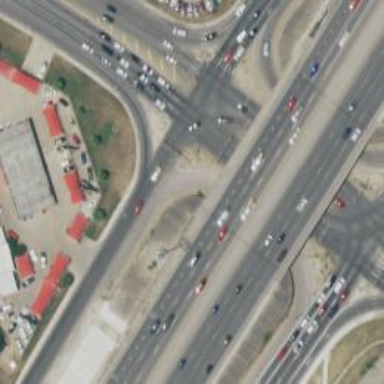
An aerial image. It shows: Asphalt road with secondary link designation.